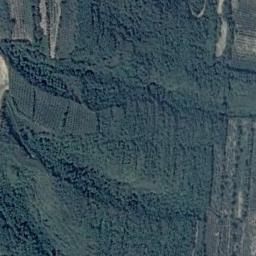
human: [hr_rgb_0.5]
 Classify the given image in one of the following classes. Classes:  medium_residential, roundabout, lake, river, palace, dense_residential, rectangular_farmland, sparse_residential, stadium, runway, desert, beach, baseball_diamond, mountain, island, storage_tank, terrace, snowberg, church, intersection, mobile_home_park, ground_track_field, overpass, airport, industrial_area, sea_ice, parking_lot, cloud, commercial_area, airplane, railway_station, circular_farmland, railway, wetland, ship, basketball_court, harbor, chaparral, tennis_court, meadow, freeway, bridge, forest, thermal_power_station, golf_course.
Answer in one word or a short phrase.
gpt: terrace